Question: I have worked very hard on this website but i have ran into an annoyance that I cannot seem to figure out! I am using Mozilla Firefox and unlike other webpages, when I zoom everything moves out of place! Usually that only happens when you resize but for some reason it is doing it for zoom also!! How can I fix this? Here is the code bellow:) Thanks! P.S. My zoom is at 90%, if there is a way to automatically set the zoom of browser when the user opens the page, please let me know!
'''
*{margin:0; padding:0;}
.container{
width:100%;
height:100%;
background-image:url(backgrounds/background4.jpg);
background-size: cover;
overflow:hidden;
}
body{
width:100%;
}
.mainHeader{
width:100%;
height:100px;
background-color:rgba(0,0,0,0.6);
/*background-color:#182418;*/
/*opacity:0.7;*/
}
.mainHeader nav ul{
margin-right:70px;
float:right;
}
.mainHeader nav ul li{
display:inline-block;
margin-top:30px;
margin-right:20px;
}
.mainHeader nav ul li a{
text-decoration:none;
font-family:Arial;
font-size:25px;
color:#ACACAC;
margin-right:30px;
}
.mainHeader nav ul li a.active{
color:white;
}
.mainHeader nav ul li a:hover{
color:white;
}
.mainHeader img{
margin-top:-25px;
}
.mainArea .panel{
margin-left:25%;
margin-top:2%;
width:50%;
height:620px;
background-color:rgba(0,0,0,0.6);
}
.mainArea .panel h1{
color:white;
font-family:Arial;
padding:50px;
padding-left:60px;
text-align:center;
}
.mainArea .panel p{
color:white;
font-family:Arial;
padding:30px 50px 50px 50px;
text-align:center;
font-size:25px;
}
.mainArea .panel form{
margin-right:33%;
position:relative;
top:-5%;
float:right;
}
.mainArea .panel form .name, .email{
width:300px;
height:40px;
border-radius:10px;
margin-bottom:40px;
background:rgba(0, 0, 0, 0.55);
border:none;
padding-left:20px;
font-family:Arial;
font-size:20px;
color:gray;
}
.mainArea .panel form .body{
resize:none;
width:300px;
height:200px;
border-radius:10px;
margin-bottom:40px;
background:rgba(0, 0, 0, 0.55);
border:none;
padding-left:20px;
font-family:Arial;
font-size:20px;
color:gray;
padding-top:20px;
padding-right:30px;
}
.mainArea .panel form .submit{
width:90px;
height:43px;
background:rgba(0, 0, 0, 0.55);
border:none;
font-family:Arial;
font-size:20px;
color:gray;
padding-top:-3px;
border-radius:10px;
margin-top:-5px;
margin-left:100px;
}
.mainArea .panel form .submit:hover{
cursor:pointer;
}
'''
'''
<html>
<head>
<meta charset="UTF-8">
<title>About</title>
<meta name="viewport" content="width=device-width, initial scale=1">
<link rel="stylesheet" href="contact.css">
<script type="text/javascript" src="jquery/jquery.js"></script>
<script type="text/javascript" src="jquery/jqueryui.js"></script>
<script type="text/javascript" src="config.js"></script>
<script type="text/javascript" src="scripts/script.js"></script>
</head>
<body>
<div class="container">
<div class="mainHeader">
<nav>
<ul>
<li><a href="index.html">Home</a></li>
<li><a href="about.html">About</a></li>
<li><a class="active" href="#">Contact</a></li>
</ul>
</nav>
<img class="logo" src="logo.png">
</div>
<div class="mainArea">
<div class="panel">
<h1>Welcome to our contact page!</h1>
<form action="php/mail.php" method="POST">
<input type="text" value="Name" name="name" class="name"><br/>
<input type="text" value="Email" name="email" class="email"><br/>
<textarea name="message" class="body" rows="4" cols="50">What would you like to ask?</textarea><br/>
<input type="submit" value="Send!" class="submit">
</form>
</div>
</div>
</div>
</body>
</html>
'''
And here is the background named background4.jpg Also, if you try to run the code snipet on this site it will get messed up because of the way stack overflow is laid out and because it needs the background image. So copying to a text file would work best.

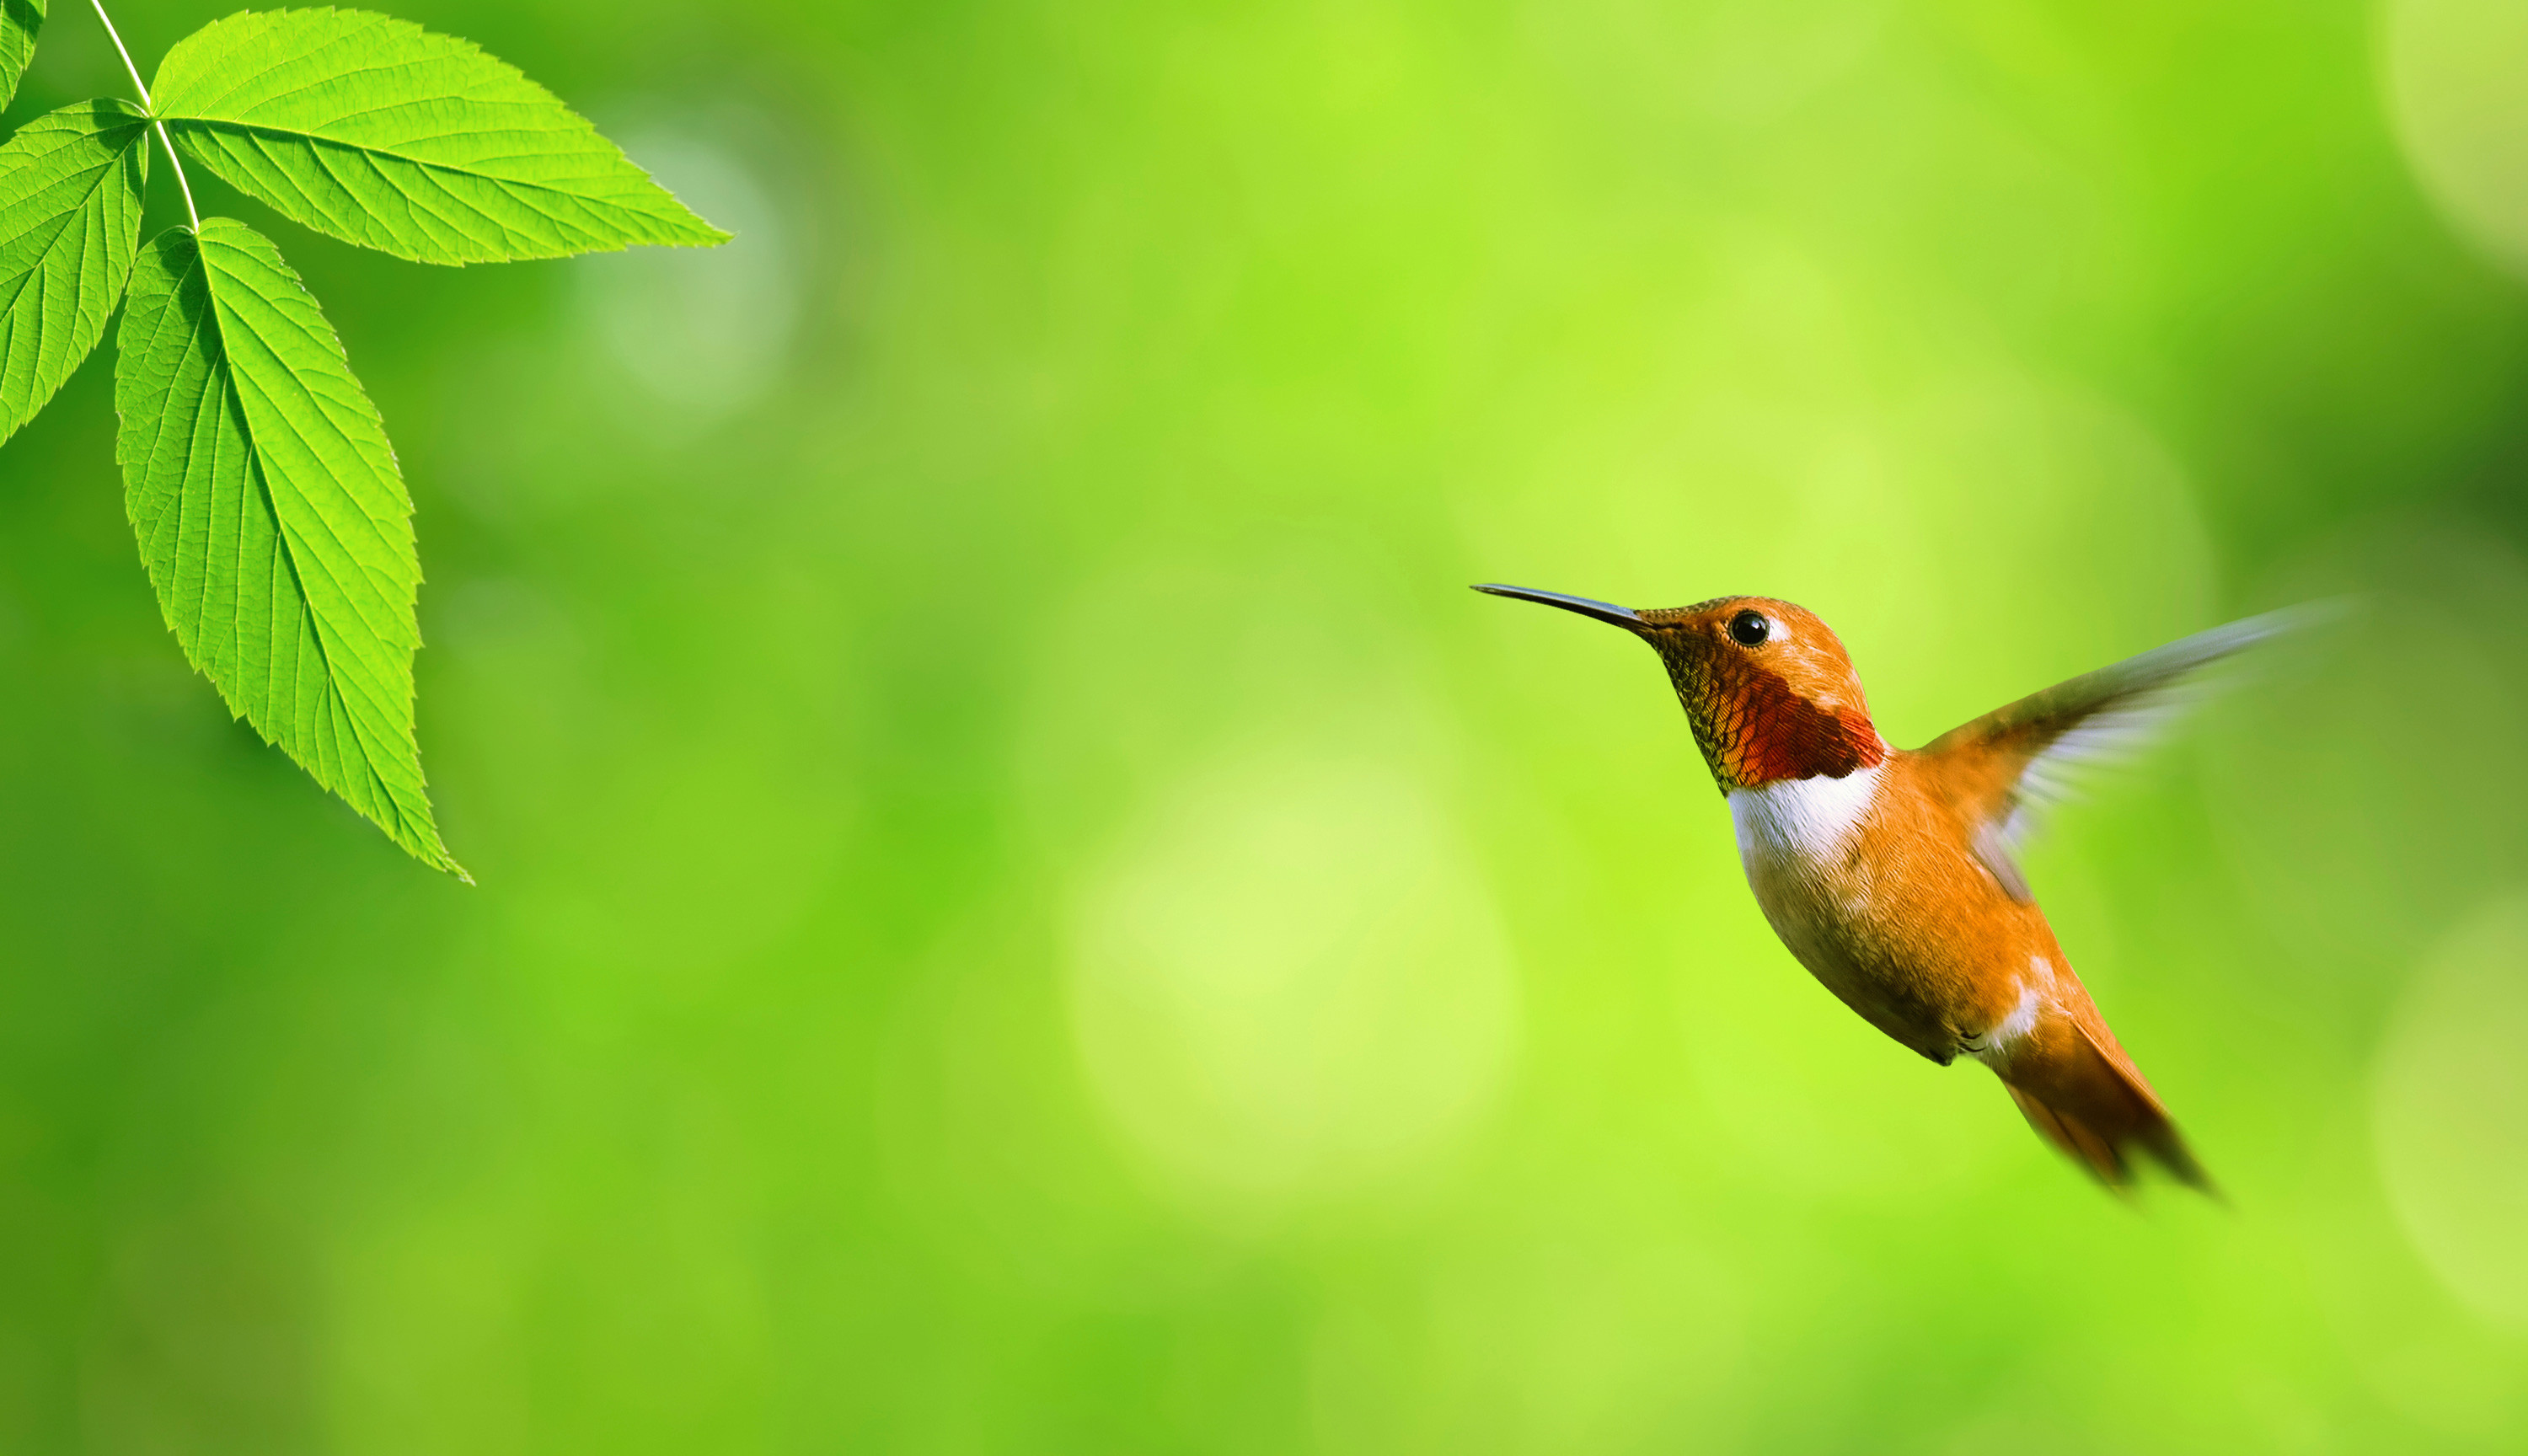
Answer: if your elements get dispersed while zooming or re-sizing your browser window
use 'min-width' and 'min-height' for the containers
that will make them stay in the right way you like them
try to add this line :
'''
.mainArea .panel {
min-width: 790px;
}
'''